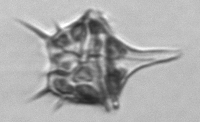
Label: Amylax